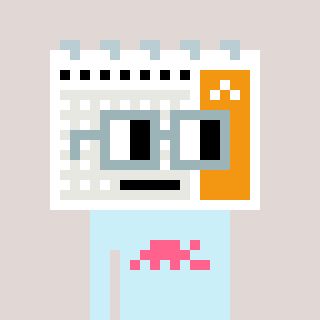
a pixel art character with square dark gray glasses, a calendar-shaped head and a cold-colored body on a warm background